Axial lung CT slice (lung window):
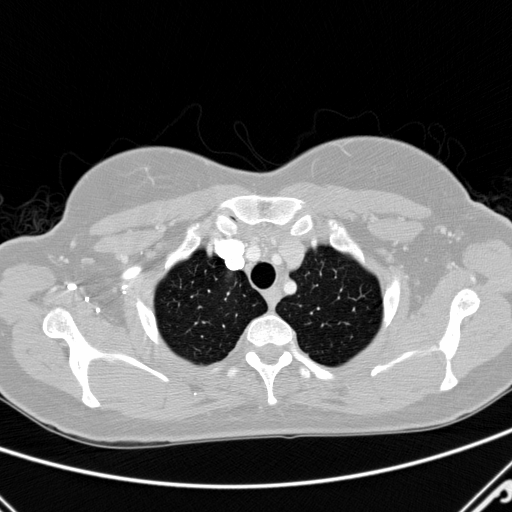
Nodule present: no